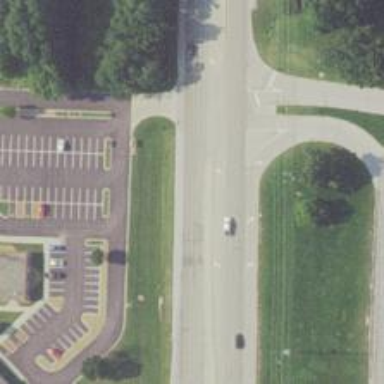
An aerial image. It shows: Left road marking is visible in the image.